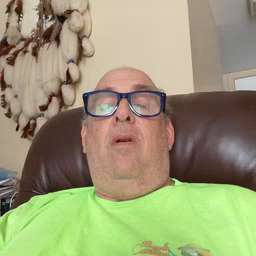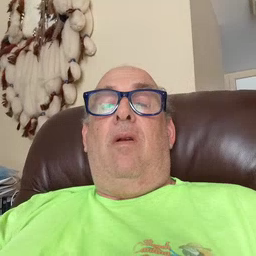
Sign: first